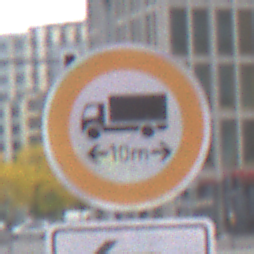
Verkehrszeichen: TatsaechlicheLaenge
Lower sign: RichtungsangabeDurchPfeile2
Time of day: MorningAfternoon
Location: Outdoor (Urban)
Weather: Overcast
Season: NotSpecified
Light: Natural